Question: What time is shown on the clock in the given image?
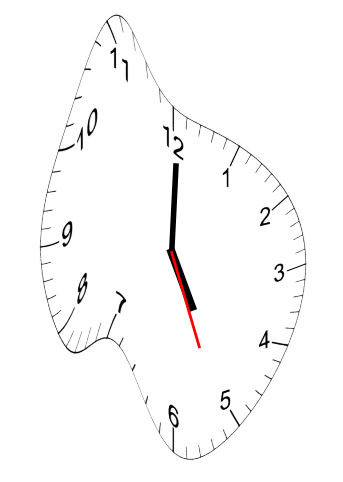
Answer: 05:00:26